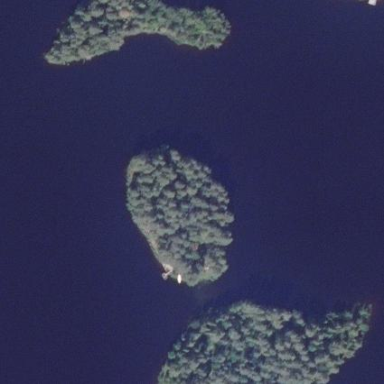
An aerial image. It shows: Islet.